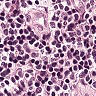
Metastatic tissue present: no